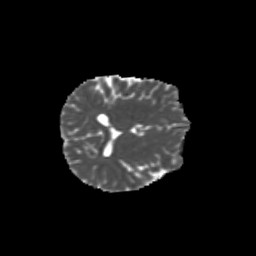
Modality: MD
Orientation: axial
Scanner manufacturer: siemens
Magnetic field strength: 3 T
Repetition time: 9.2 s
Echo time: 0.084 s